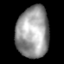
Tissue: lung
Cell type: T cells
Senescence score: 0.2203
Nuclear area (px): 1646
Mean DAPI intensity: 153.867